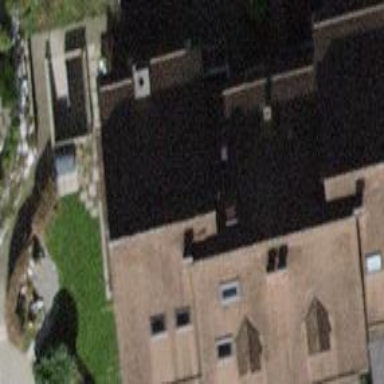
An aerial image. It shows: Residential building.